Question: I would like to create a tab or label like look using only CSS and no images if possible. Here is what I mean:

I can create one end but I have not been able to create the triangle point. Is it possible to do this with only CSS?
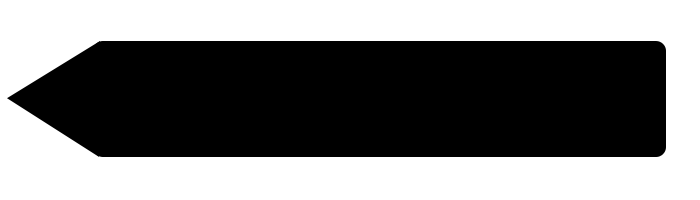
Answer: There are indeed ways to create CSS triangles, here's a part from css-tricks.com:
'''
.arrow-right {
width: 0;
height: 0;
border-top: 60px solid transparent;
border-bottom: 60px solid transparent;
border-left: 60px solid green;
}
'''
<URL>